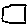
Label: square